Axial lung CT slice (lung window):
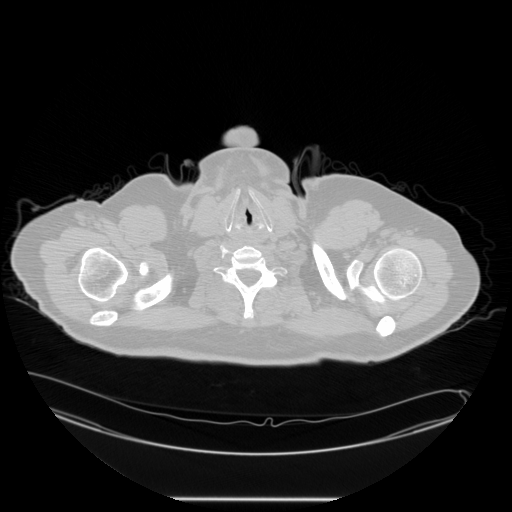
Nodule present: no